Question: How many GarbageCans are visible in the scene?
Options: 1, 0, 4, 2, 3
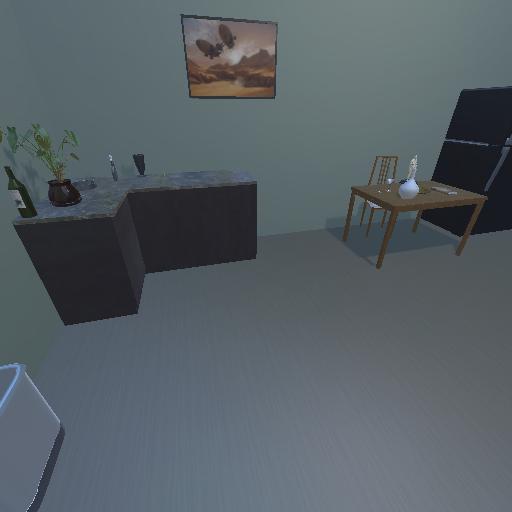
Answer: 1